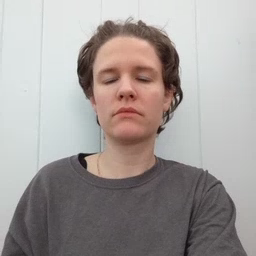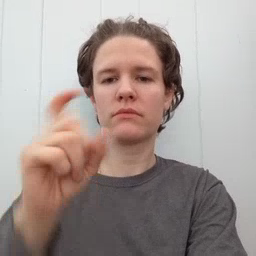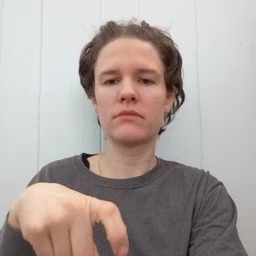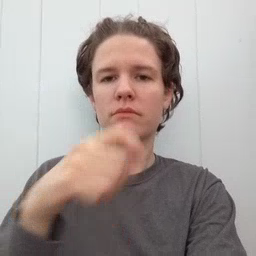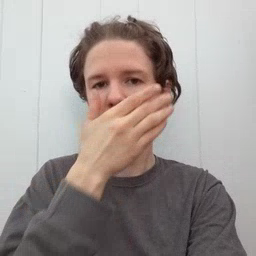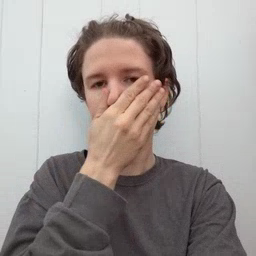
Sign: haveto